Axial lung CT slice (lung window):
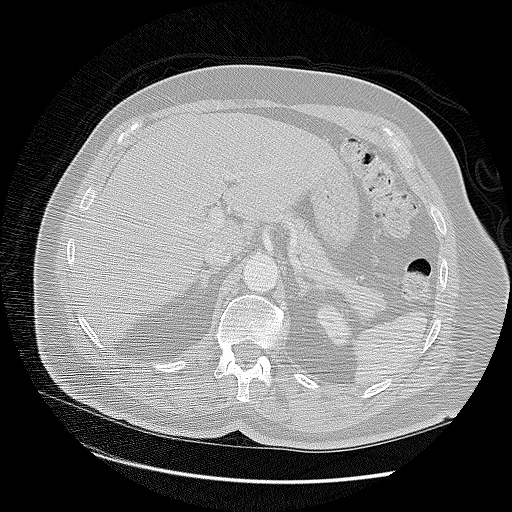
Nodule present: no